Interaction volume radius: 5 \u00c5
Interaction volume height: 10 \u00c5
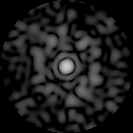
Disorder parameter: 0.8742